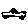
Label: car